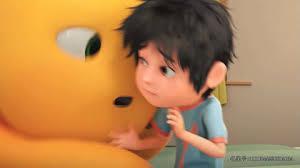
Label: nailong